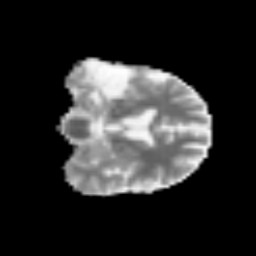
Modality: MD
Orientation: coronal
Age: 58
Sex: male
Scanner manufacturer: siemens
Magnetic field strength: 3 T
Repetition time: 3.2 s
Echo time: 0.081 s